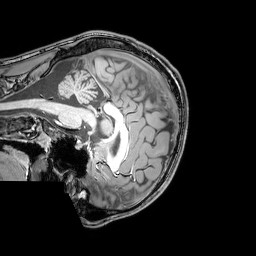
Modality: T1w
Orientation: sagittal
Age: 20
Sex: male
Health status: healthy
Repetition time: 0.081 s
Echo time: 0.037 s